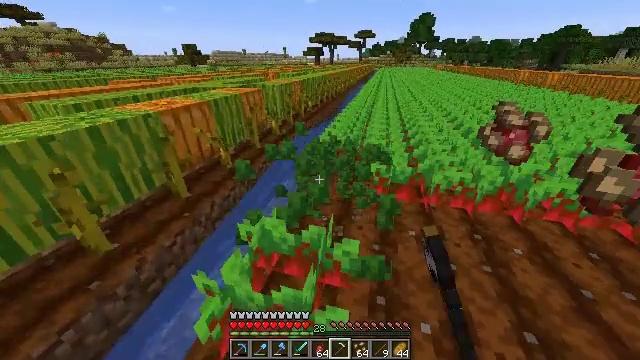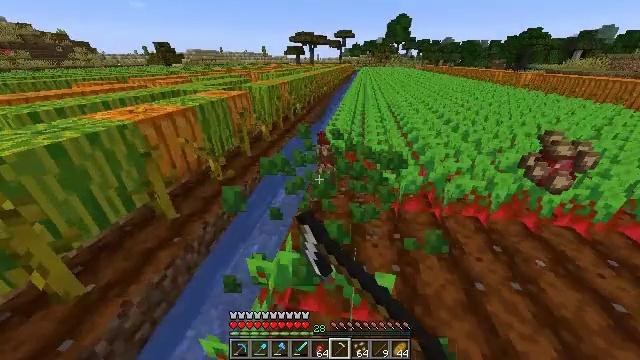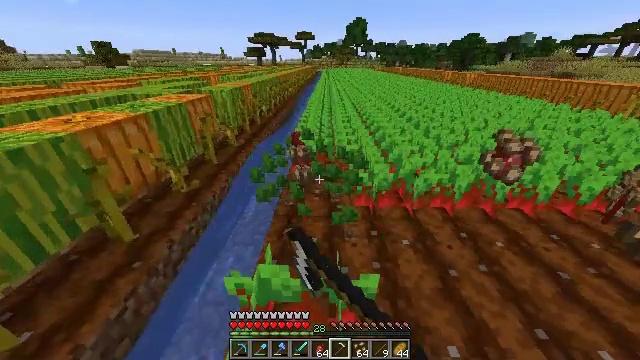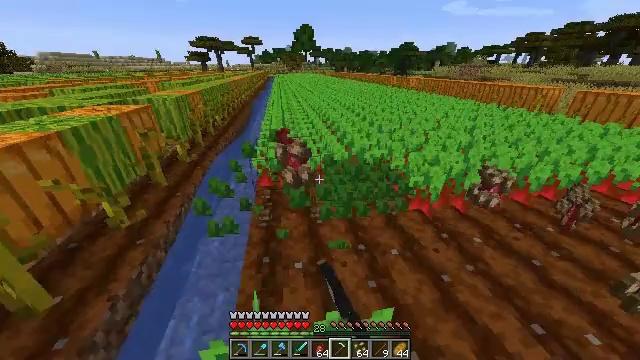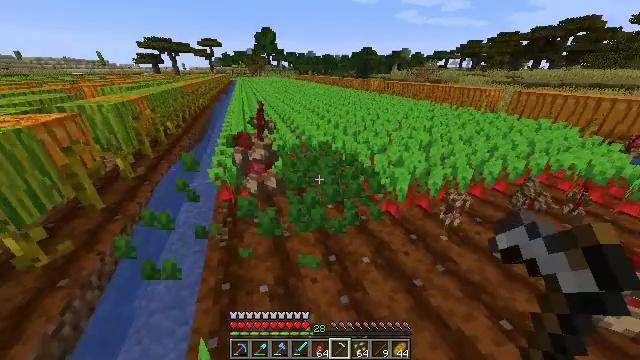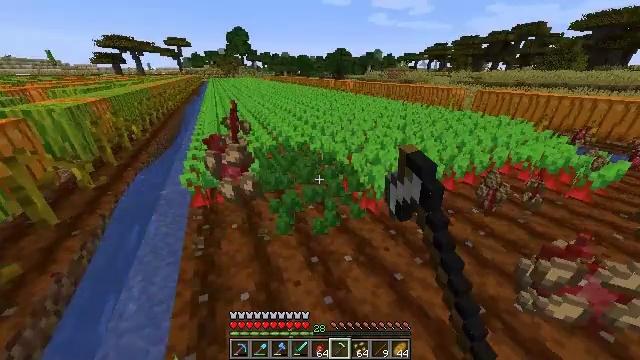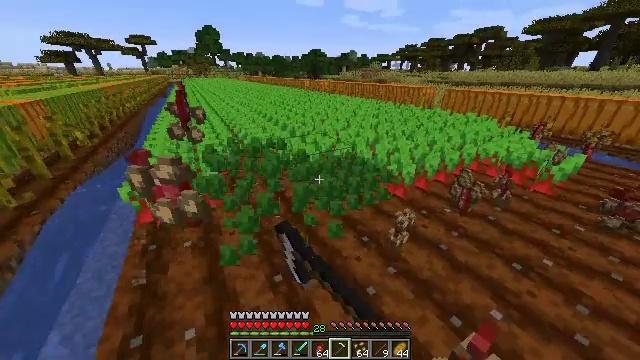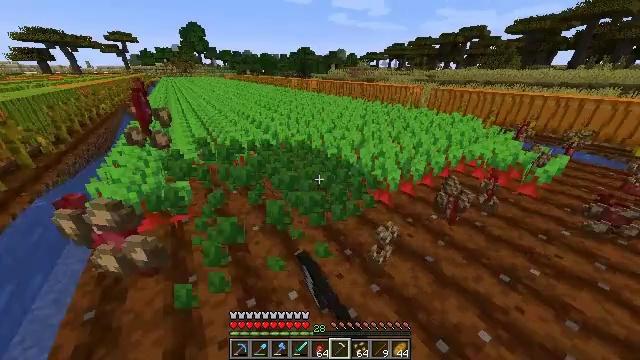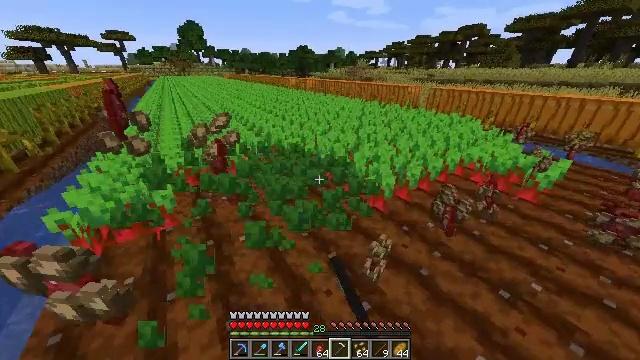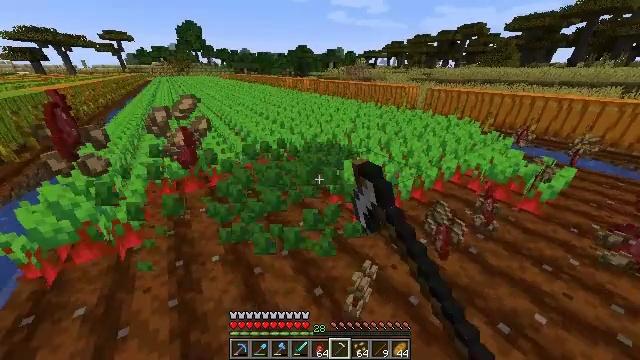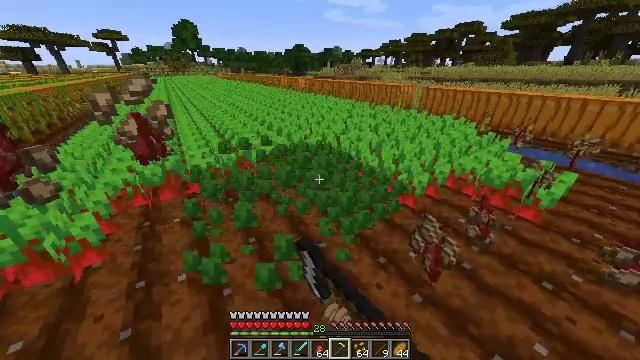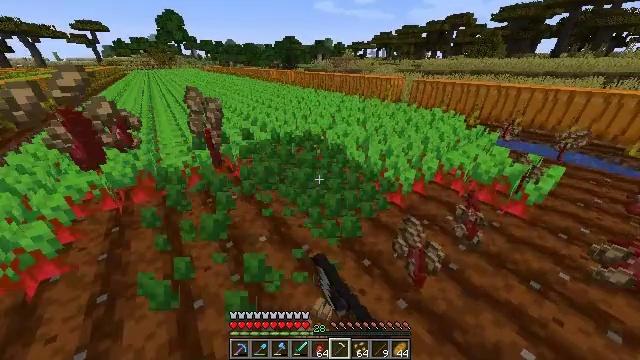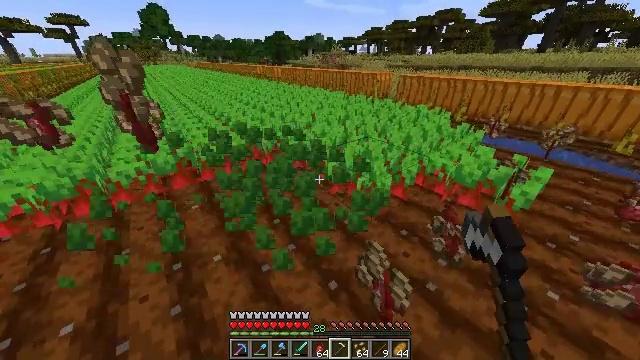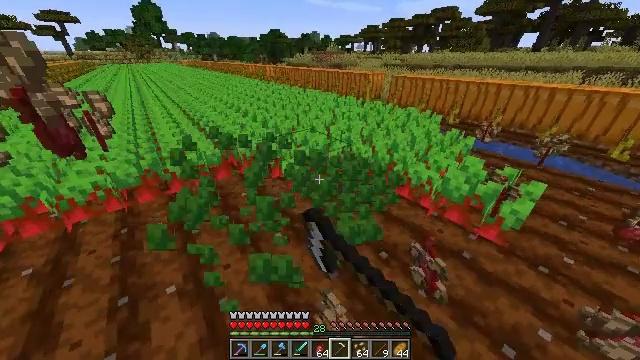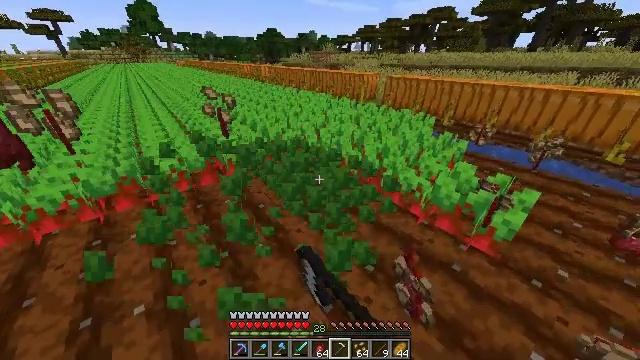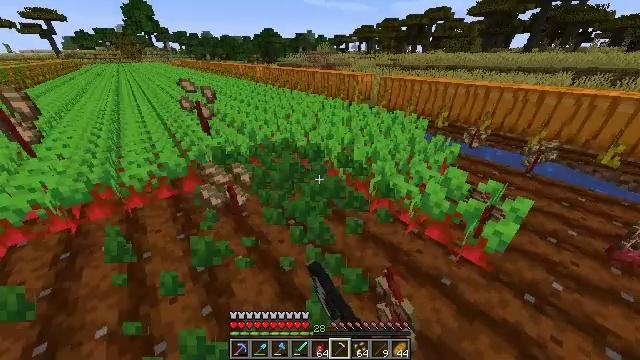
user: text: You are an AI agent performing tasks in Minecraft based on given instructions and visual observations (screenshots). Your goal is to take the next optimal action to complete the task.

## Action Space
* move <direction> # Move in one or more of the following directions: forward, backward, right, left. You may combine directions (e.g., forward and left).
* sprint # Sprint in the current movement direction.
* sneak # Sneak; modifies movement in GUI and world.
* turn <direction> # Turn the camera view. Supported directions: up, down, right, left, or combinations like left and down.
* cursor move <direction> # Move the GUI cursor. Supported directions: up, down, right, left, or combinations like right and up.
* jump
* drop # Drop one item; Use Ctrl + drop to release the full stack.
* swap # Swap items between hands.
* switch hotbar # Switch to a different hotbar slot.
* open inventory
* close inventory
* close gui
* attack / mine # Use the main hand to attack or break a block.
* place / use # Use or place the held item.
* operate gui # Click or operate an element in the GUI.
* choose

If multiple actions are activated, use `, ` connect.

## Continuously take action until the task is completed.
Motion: motion action
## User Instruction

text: Collect beetroots from the field.
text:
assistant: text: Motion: move forward and move left, turn right, attack / mine
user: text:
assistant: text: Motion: move forward and move left, turn right, attack / mine
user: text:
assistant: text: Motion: move forward and move right, turn right and up, attack / mine
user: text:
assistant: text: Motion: move forward and move right, turn right, attack / mine
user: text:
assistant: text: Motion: move forward and move right, turn right, attack / mine
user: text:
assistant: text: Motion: move forward and move right, turn right, attack / mine
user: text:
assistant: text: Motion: move forward and move right, turn right, attack / mine
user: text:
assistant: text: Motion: move forward and move right, attack / mine
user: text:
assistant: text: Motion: move forward and move right, attack / mine
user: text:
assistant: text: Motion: move forward and move right, attack / mine
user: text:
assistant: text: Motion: move forward and move right, turn right and down, attack / mine
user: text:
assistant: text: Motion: move forward and move right, turn right, attack / mine
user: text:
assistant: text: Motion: move forward and move right, attack / mine
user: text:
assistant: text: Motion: move forward and move right, attack / mine
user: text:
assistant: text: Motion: move forward and move right, attack / mine
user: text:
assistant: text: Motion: move forward and move right, attack / mine
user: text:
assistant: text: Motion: move forward and move right, attack / mine
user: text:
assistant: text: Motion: move forward and move right, attack / mine
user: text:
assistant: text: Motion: move forward and move right, attack / mine
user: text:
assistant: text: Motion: move forward and move right, attack / mine
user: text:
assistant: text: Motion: move right, turn left, attack / mine
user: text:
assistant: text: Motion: move right, turn left, attack / mine
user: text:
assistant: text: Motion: move right, turn left, attack / mine
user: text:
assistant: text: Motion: move right, turn left and up, attack / mine
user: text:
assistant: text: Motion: move right, turn left and up, attack / mine
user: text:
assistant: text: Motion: move forward and move right, turn left, attack / mine
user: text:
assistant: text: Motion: move forward and move right, turn left, attack / mine
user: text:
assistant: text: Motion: move forward and move right, turn left, attack / mine
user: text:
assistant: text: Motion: move forward and move right, turn left, attack / mine
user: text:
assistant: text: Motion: move forward and move right, attack / mine